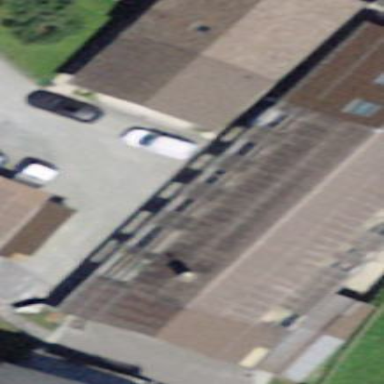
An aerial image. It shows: Building.